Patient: sex M, age 24
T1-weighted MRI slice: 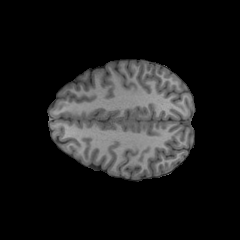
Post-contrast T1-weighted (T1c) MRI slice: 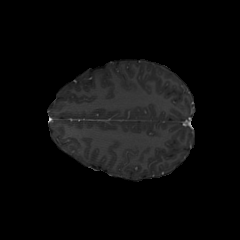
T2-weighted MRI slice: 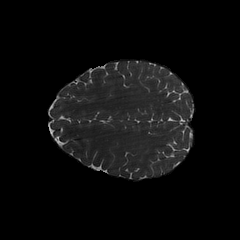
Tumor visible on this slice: no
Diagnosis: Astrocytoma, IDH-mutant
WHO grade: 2